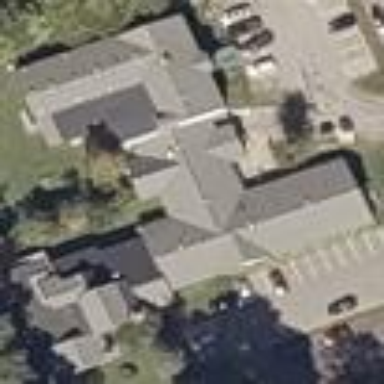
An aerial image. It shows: Building.